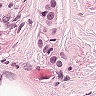
Metastatic tissue present: yes